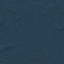
Land use / land cover: Forest